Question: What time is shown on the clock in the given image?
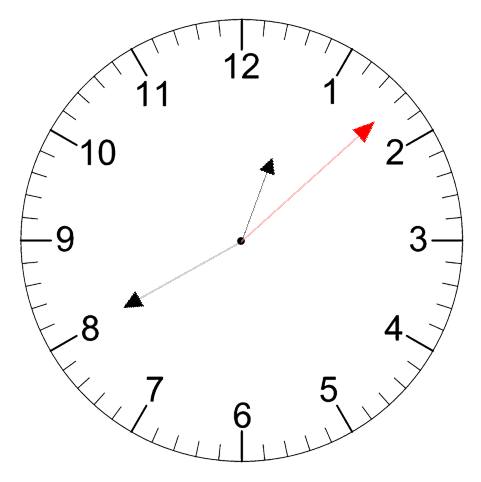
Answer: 12:40:08